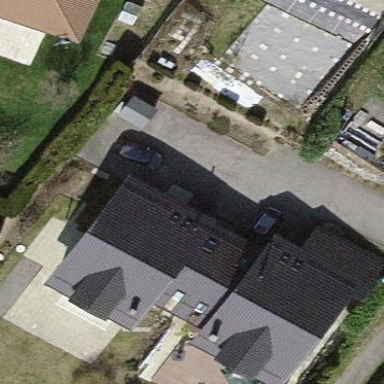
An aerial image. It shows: Simple house.